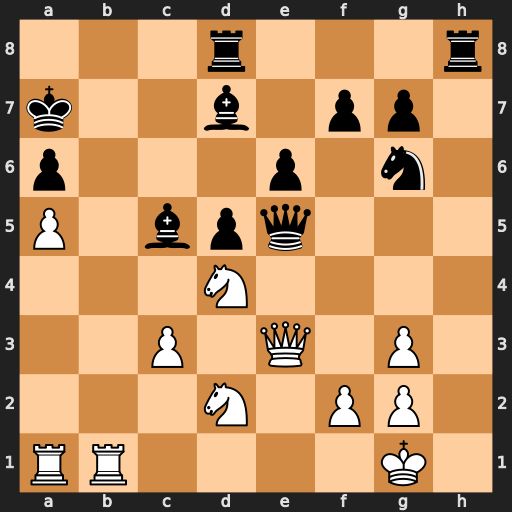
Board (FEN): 3r3r/k2b1pp1/p3p1n1/P1bpq3/3N4/2P1Q1P1/3N1PP1/RR4K1
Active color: w
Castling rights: -
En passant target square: -
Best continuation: Nc6+ Ka8 Qxc5 Qc7 Rb6